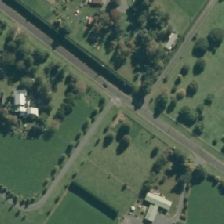
Land cover: shortrotation_cropland